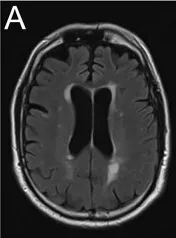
Brain magnetic resonance imaging showing FLAIR hyperintense lesions. In the periventricular white matter.
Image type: radiology (mri)